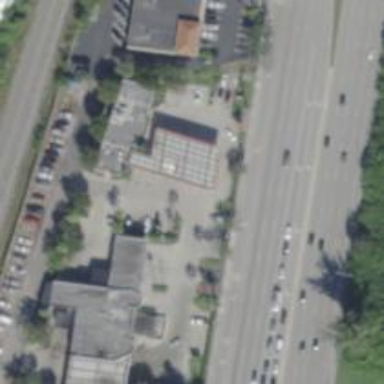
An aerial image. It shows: Convenience shop.